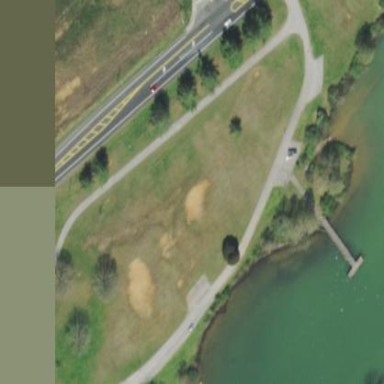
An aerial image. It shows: Park.